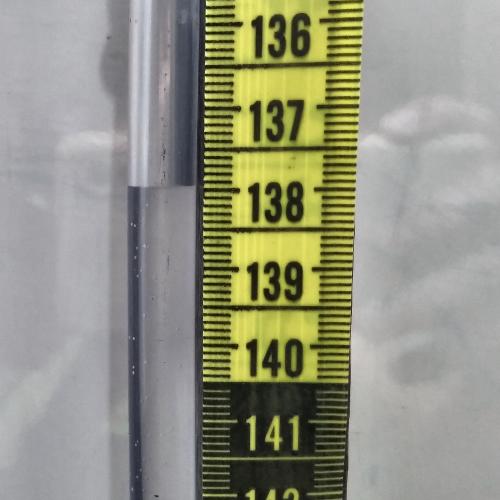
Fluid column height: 138.0 cm